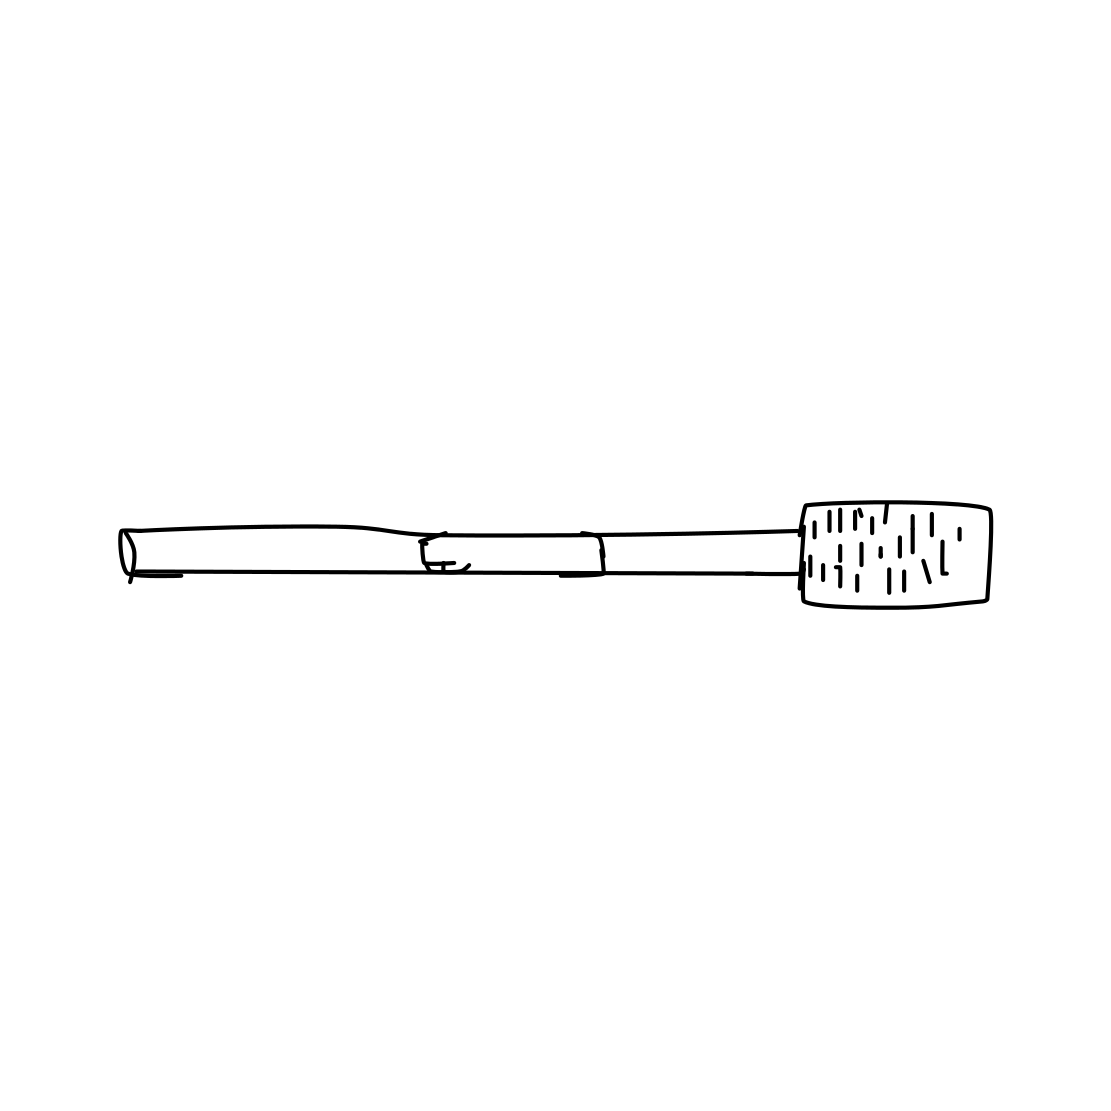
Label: toothbrush